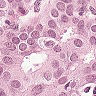
Metastatic tissue present: yes